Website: crate-barrel
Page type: cart
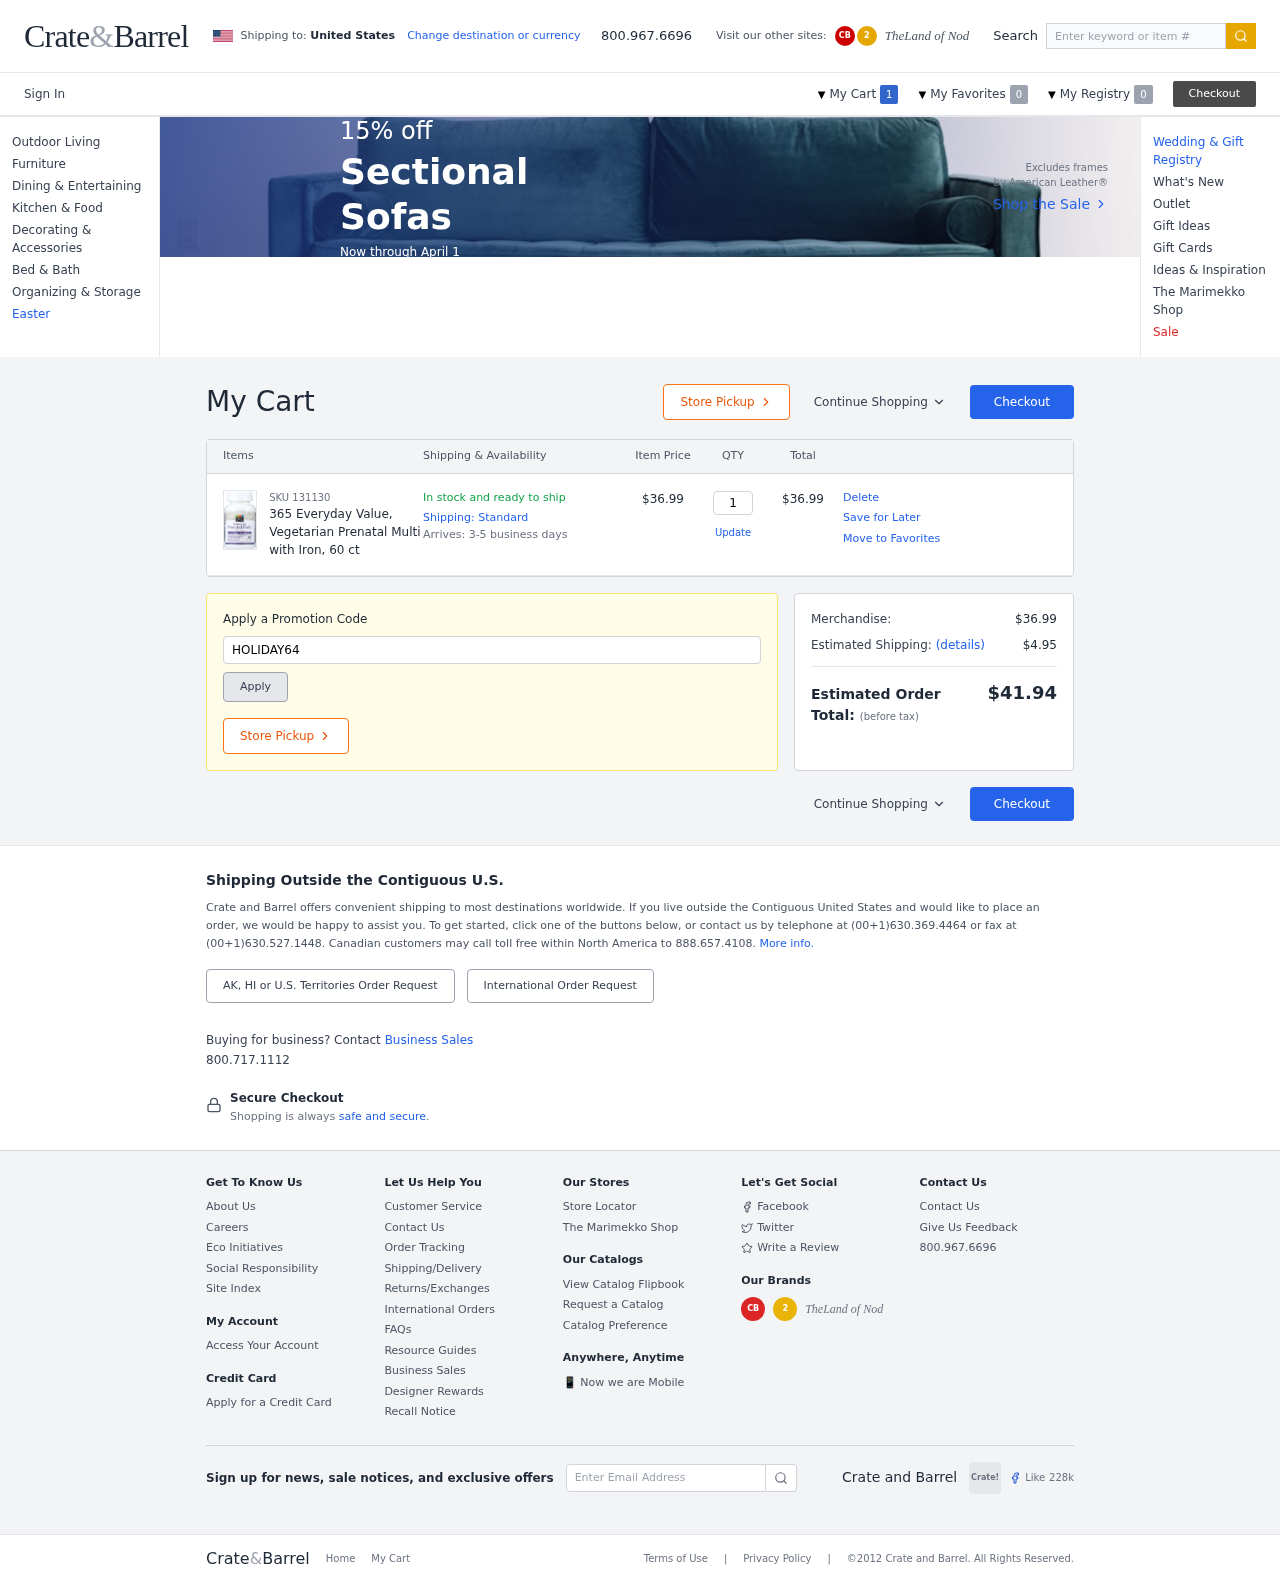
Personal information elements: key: PII_PROMO_CODE
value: HOLIDAY64
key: PII_COUNTRY
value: United States
Product elements: key: PRODUCT1_NAME
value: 365 Everyday Value, Vegetarian Prenatal Multi with Iron, 60 ct
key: PRODUCT1_PRICE
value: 36.99
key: PRODUCT1_QUANTITY
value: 1
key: PRODUCT1_SKU
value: SKU 131130
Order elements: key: ORDER_NUM_ITEMS
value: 1
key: ORDER_ITEM_TOTAL
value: $36.99
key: ORDER_SUBTOTAL
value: $36.99
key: ORDER_SHIPPING_COST
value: $4.95
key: ORDER_TOTAL
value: $41.94
Search elements: key: HEADER_SEARCH
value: Enter keyword or item #